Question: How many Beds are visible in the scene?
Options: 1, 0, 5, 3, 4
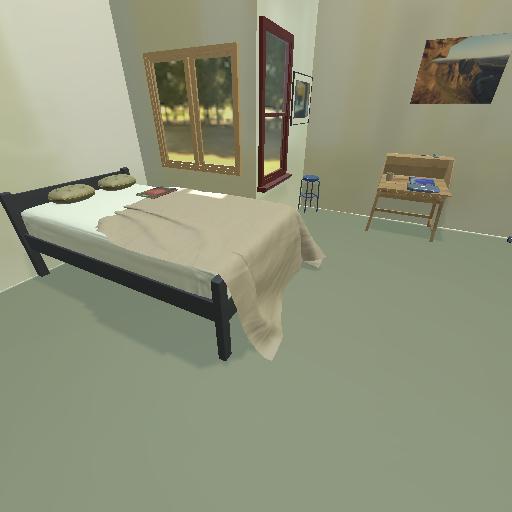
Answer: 1